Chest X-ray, AP view. Patient: 42 years old, sex F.
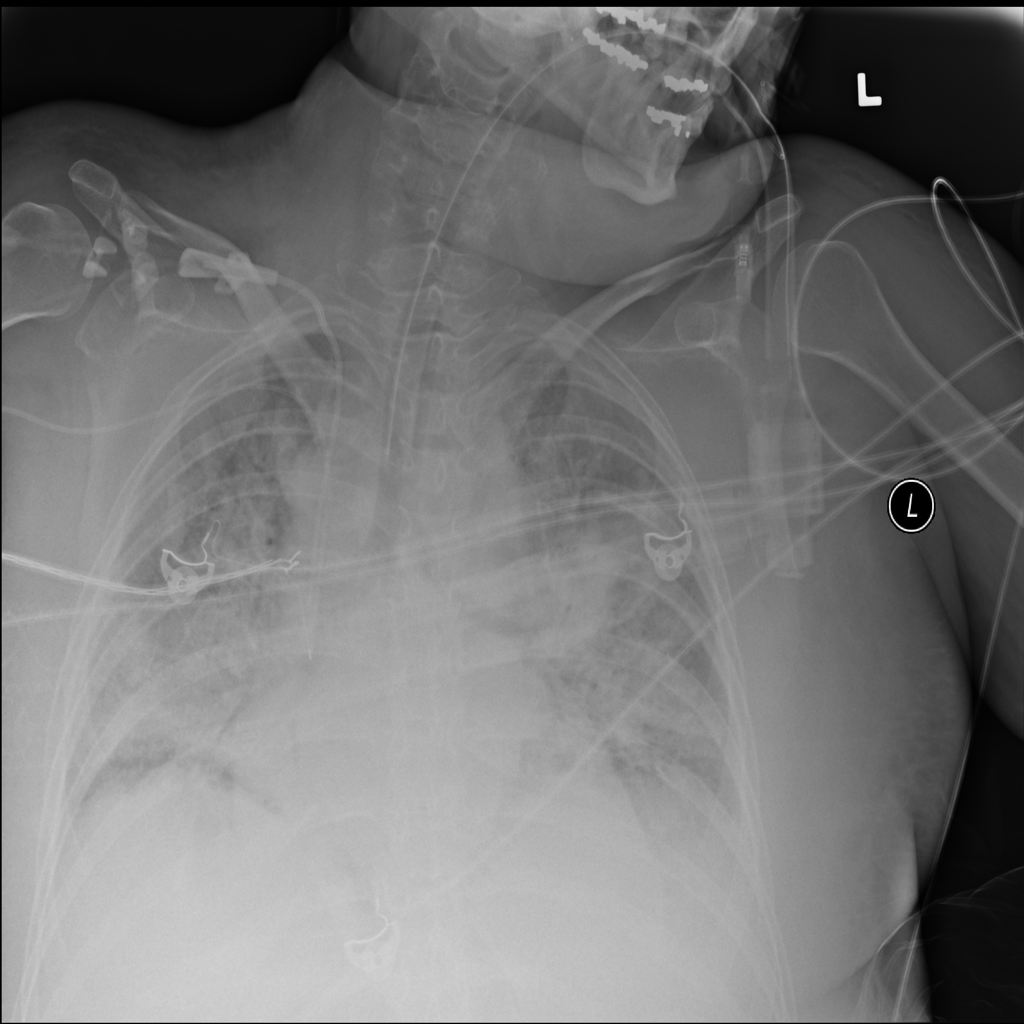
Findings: Effusion, Infiltration